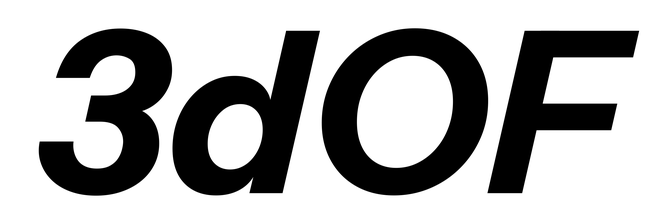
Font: InstrumentSans-Italic_Bold_Italic